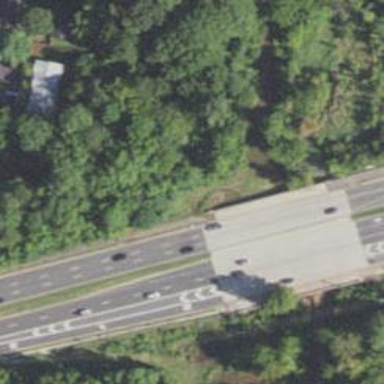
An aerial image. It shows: Primary highway bridge designed as expressway.